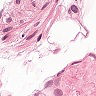
Metastatic tissue present: no